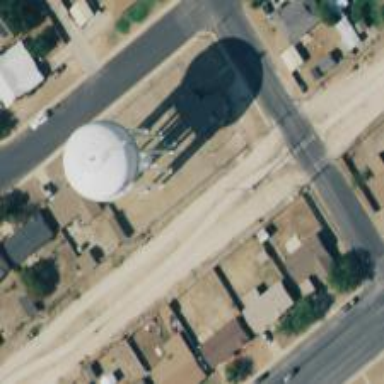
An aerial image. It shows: Water tower classified as tank.